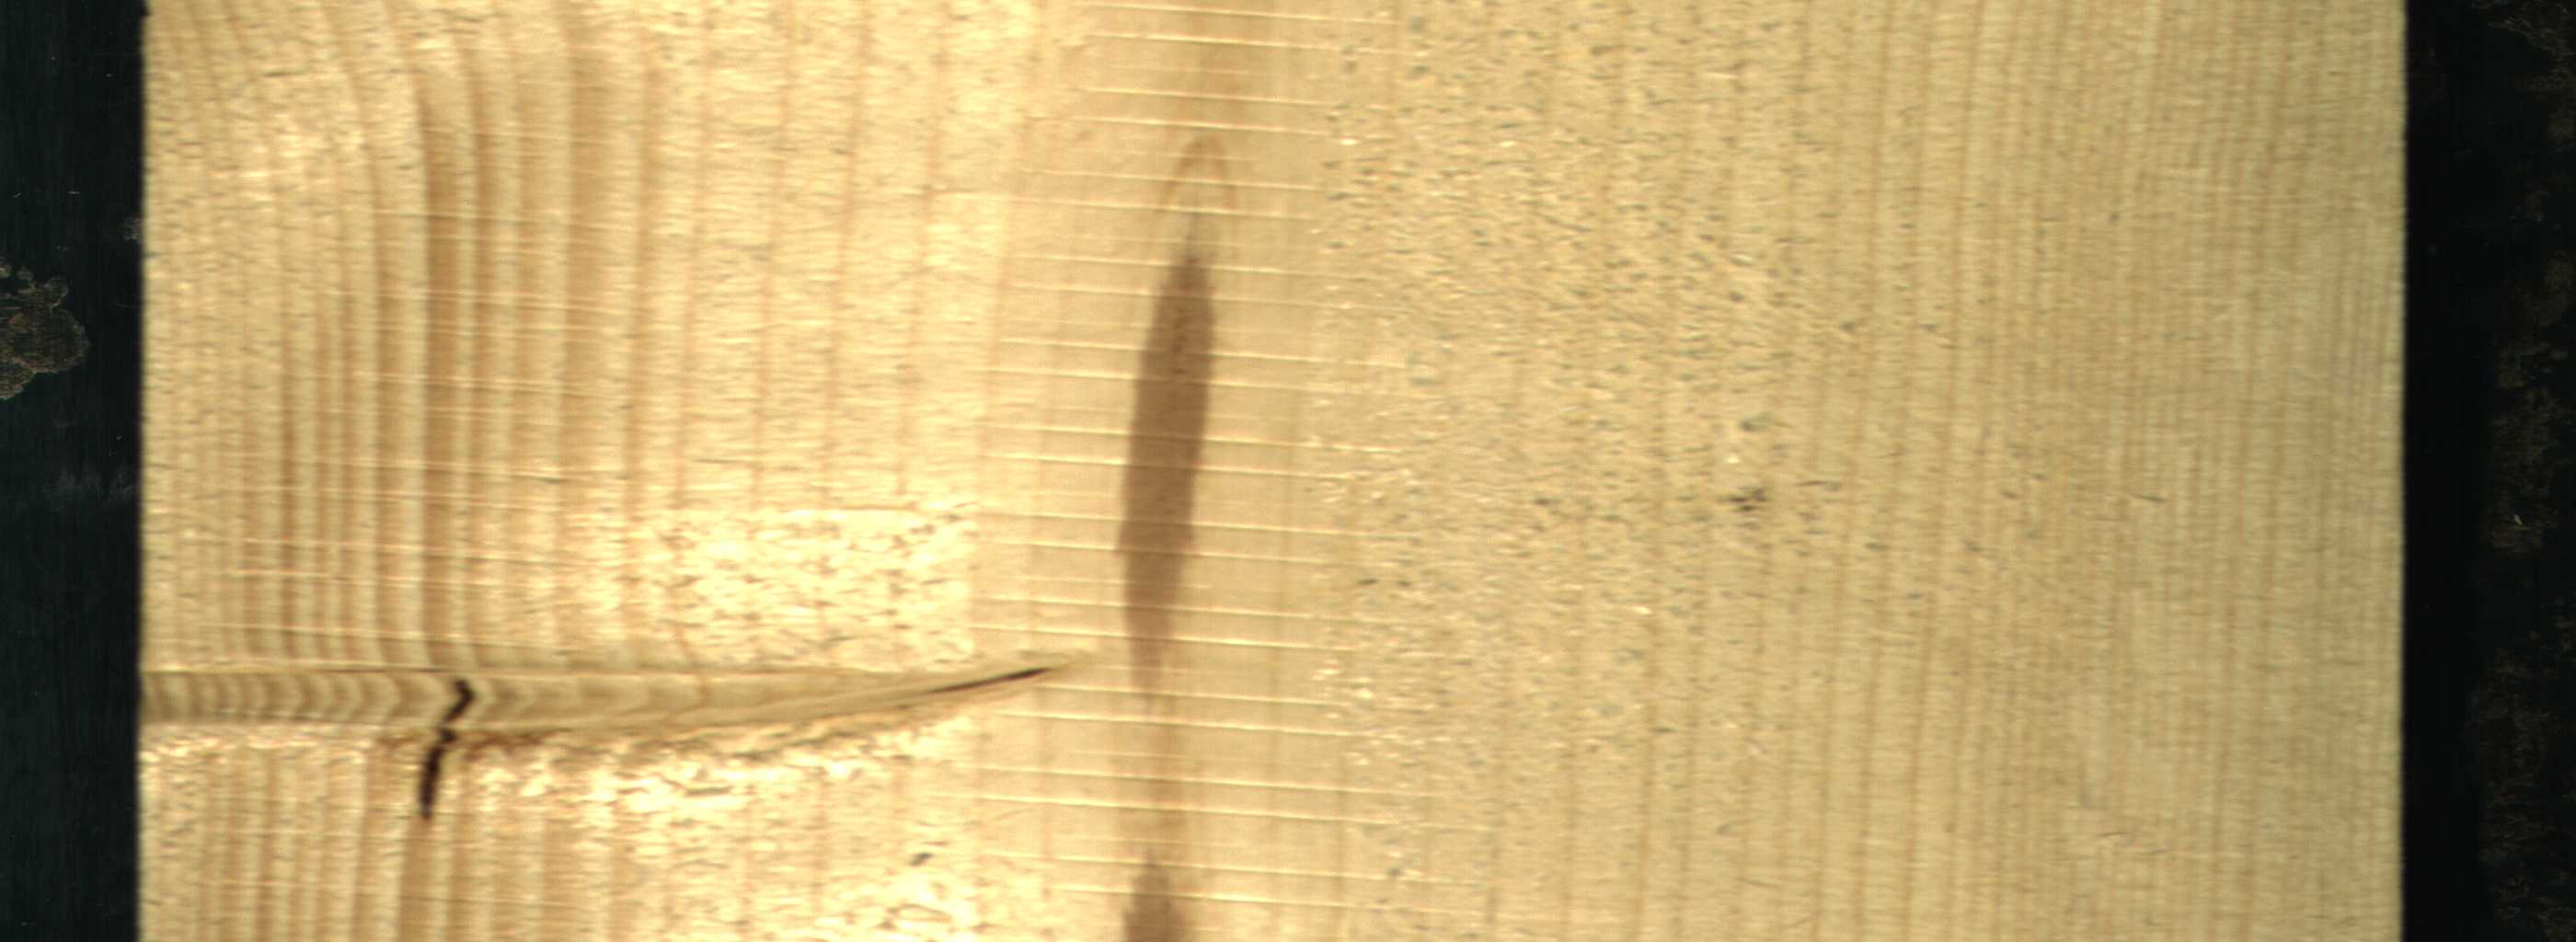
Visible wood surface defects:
Marrow
Marrow
resin
Live_Knot